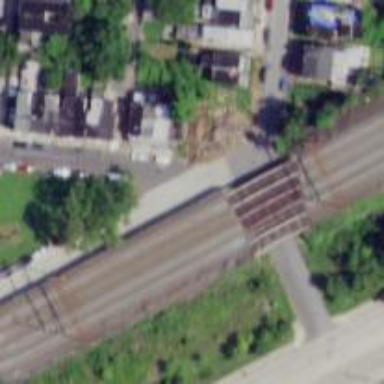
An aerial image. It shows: Bridge with electrified railway tracks featuring contact line.